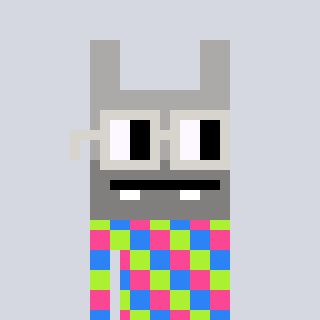
a pixel art character with square light gray glasses, a rabbit-shaped head and a grayscale-colored body on a cool background